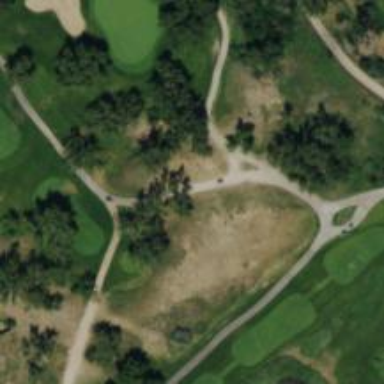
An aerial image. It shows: Grade1 track used as golf cartpath.